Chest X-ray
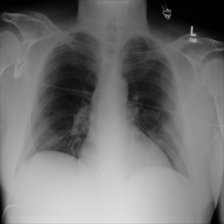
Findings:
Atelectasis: negative
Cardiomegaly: negative
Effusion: negative
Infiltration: negative
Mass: negative
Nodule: negative
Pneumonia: negative
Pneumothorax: negative
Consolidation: negative
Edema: negative
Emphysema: negative
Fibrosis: negative
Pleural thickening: negative
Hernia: negative